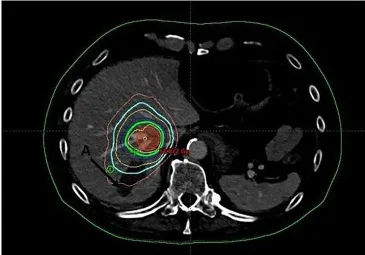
(coils) post radiofrequency of lesion.
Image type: radiology (ct)